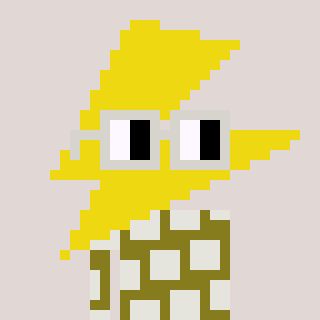
a pixel art character with square light gray glasses, a lightning bolt-shaped head and a gunk-colored body on a warm background